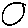
Label: circle